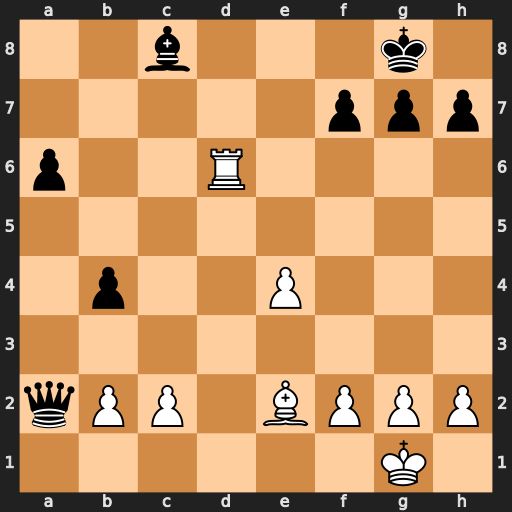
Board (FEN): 2b3k1/5ppp/p2R4/8/1p2P3/8/qPP1BPPP/6K1
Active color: w
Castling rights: -
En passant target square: -
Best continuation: Rd8#